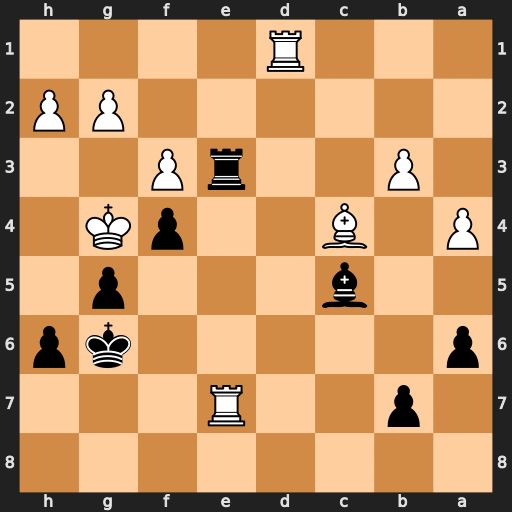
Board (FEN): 8/1p2R3/p5kp/2b3p1/P1B2pK1/1P2rP2/6PP/3R4
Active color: b
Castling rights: -
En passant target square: -
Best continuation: h5+ Kh3 g4+ Kh4 Bxe7#